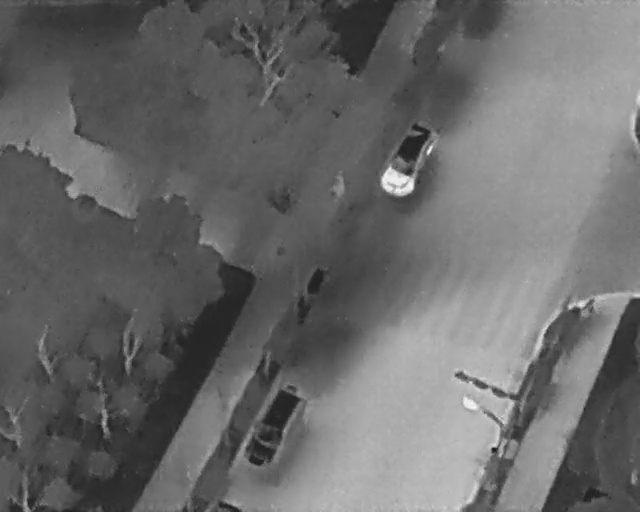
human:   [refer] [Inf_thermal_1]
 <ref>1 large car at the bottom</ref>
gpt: <box>[[35, 78, 49, 87, 25]]</box>